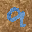
Label: 9